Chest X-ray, PA view. Patient: 74 years old, sex M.
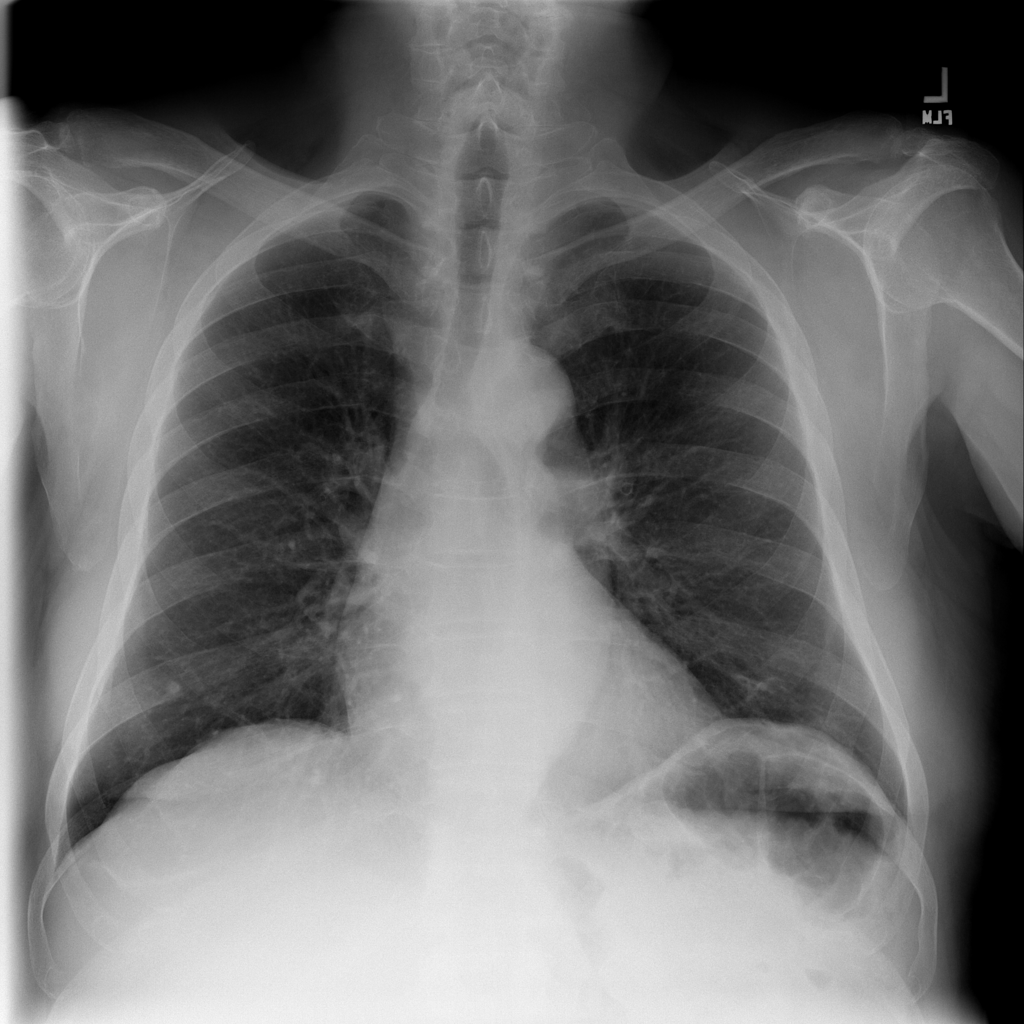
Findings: No Finding